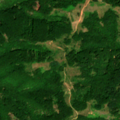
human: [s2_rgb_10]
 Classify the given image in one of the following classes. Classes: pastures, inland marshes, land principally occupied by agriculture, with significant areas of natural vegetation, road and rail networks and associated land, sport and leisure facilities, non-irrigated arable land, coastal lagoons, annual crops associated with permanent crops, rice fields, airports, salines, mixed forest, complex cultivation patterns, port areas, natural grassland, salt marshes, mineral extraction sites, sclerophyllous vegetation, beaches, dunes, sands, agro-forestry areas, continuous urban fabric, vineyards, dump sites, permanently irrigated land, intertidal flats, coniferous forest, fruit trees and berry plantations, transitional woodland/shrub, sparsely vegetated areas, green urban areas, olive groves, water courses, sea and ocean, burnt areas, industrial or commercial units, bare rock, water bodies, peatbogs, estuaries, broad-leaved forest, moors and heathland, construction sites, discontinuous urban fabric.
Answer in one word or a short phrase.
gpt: pastures, broad-leaved forest, natural grassland